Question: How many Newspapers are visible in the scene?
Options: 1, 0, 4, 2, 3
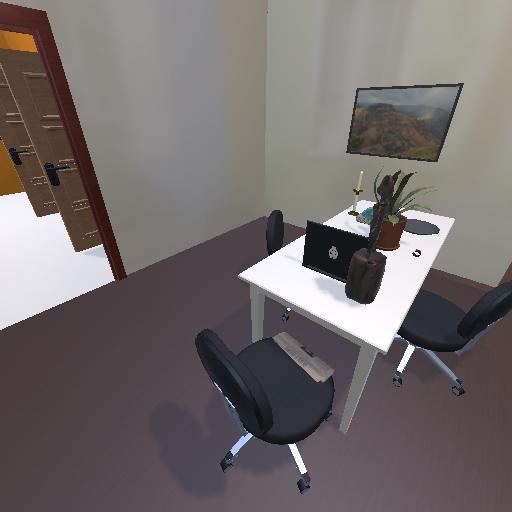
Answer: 1